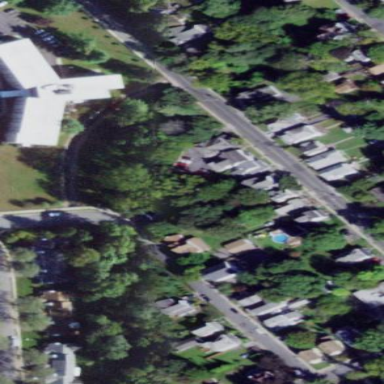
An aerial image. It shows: Sidewalk.